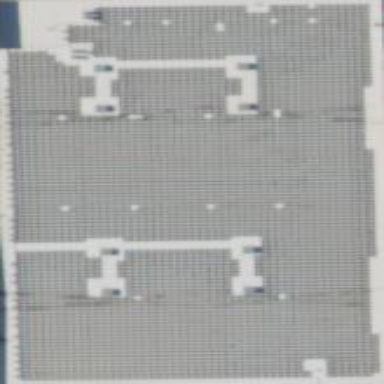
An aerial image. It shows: Solar power generator using photovoltaic method with solar photovoltaic panel types.